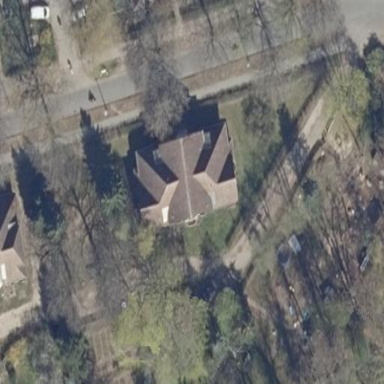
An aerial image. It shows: Apartment building with hipped roof.